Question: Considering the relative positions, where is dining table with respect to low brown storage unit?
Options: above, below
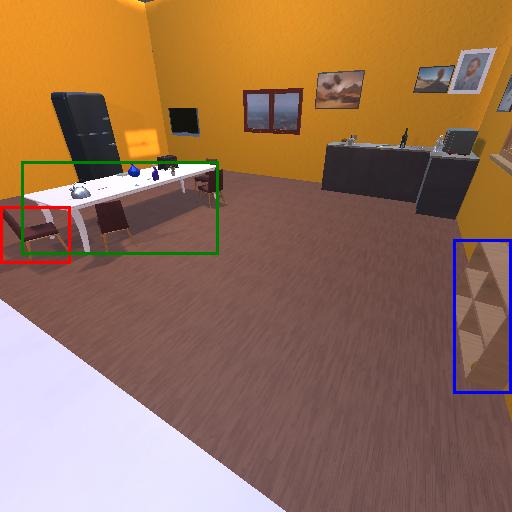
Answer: above